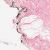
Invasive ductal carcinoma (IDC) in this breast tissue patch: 0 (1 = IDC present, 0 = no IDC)